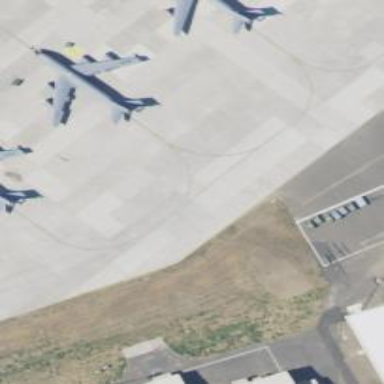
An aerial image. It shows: Image of taxiway at airport.